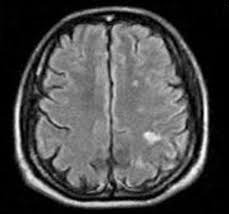
Label: notumor